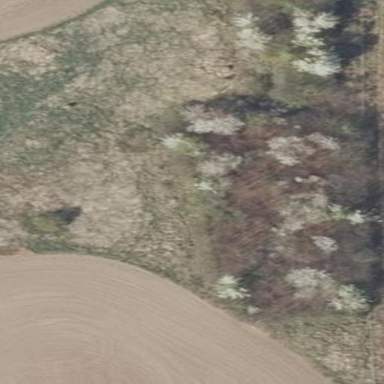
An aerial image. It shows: Area covered with grass.